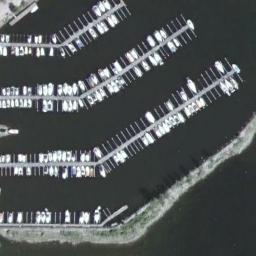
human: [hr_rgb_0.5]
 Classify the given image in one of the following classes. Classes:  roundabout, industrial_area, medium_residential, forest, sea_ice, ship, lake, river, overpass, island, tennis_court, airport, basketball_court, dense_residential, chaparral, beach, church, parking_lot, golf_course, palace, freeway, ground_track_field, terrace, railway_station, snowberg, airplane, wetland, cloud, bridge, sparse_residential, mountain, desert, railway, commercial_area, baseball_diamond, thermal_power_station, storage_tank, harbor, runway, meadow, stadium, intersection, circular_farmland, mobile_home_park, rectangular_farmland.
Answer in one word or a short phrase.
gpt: harbor